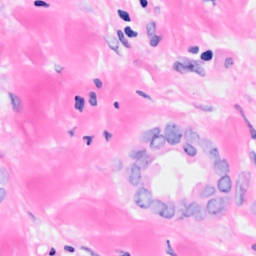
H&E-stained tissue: Breast